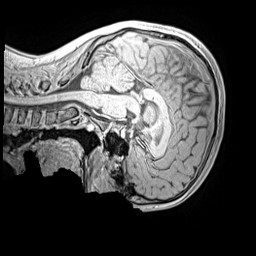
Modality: MP2RAGE
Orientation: sagittal
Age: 12
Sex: male
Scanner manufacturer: siemens
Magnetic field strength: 3 T
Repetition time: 4 s
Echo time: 0.00299 s